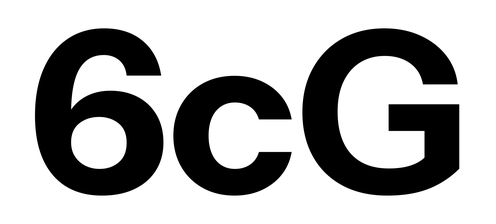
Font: InstrumentSans_Bold